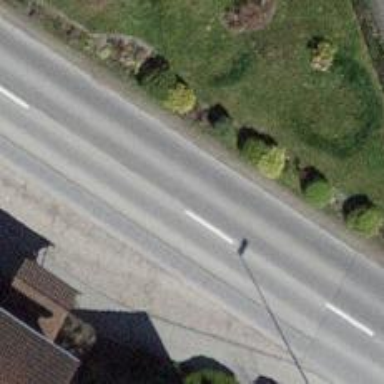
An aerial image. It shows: Bus stop with designated public transport stop position.